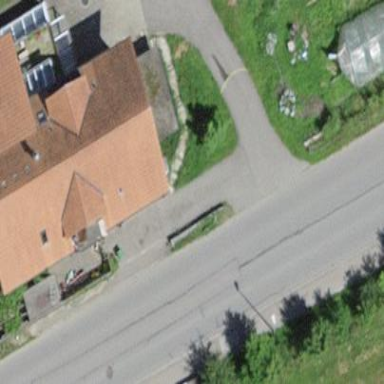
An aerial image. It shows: Residential building.